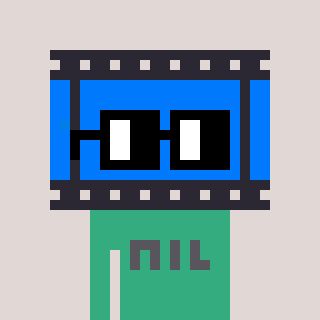
a pixel art character with square black glasses, a film strip-shaped head and a teal-colored body on a warm background